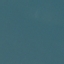
Label: SeaLake